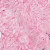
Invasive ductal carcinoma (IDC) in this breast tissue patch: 0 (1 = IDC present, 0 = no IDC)